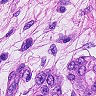
Metastatic tissue present: yes